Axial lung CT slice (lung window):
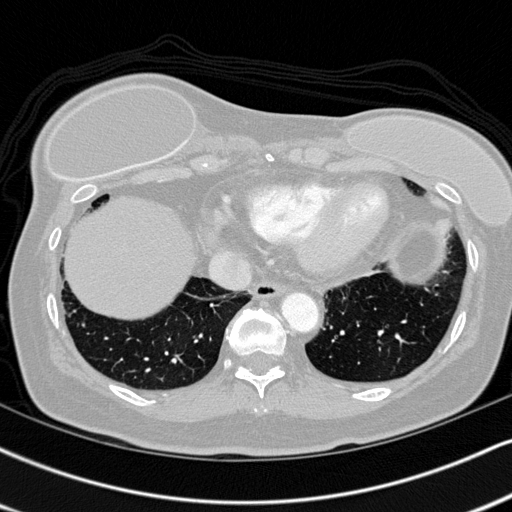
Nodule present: no